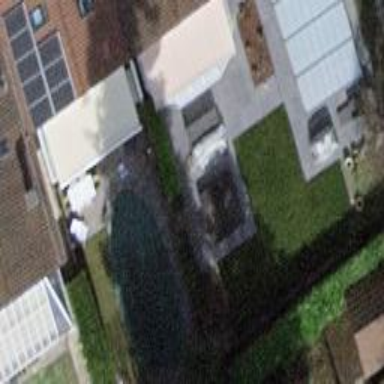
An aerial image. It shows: Garden surrounded by fence.